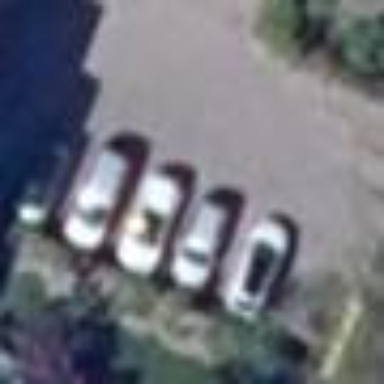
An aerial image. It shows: Parking area with surface.